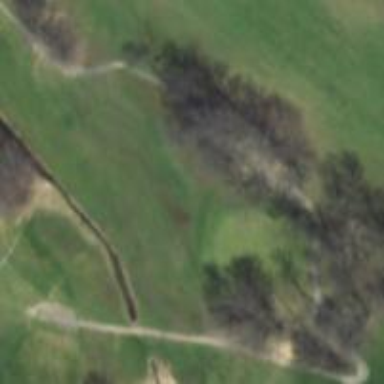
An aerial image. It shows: Golf hole.